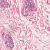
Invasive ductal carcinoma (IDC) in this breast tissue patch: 0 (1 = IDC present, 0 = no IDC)